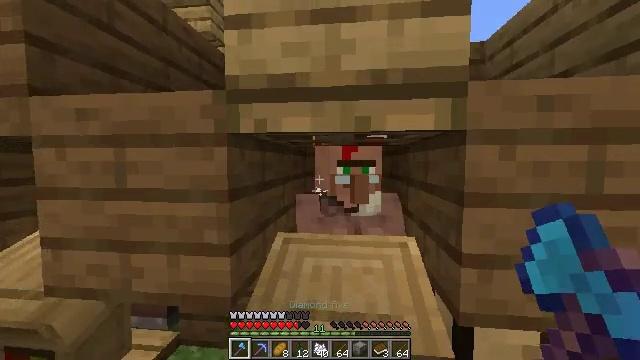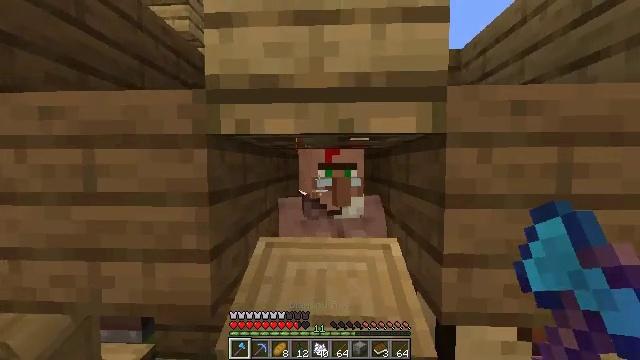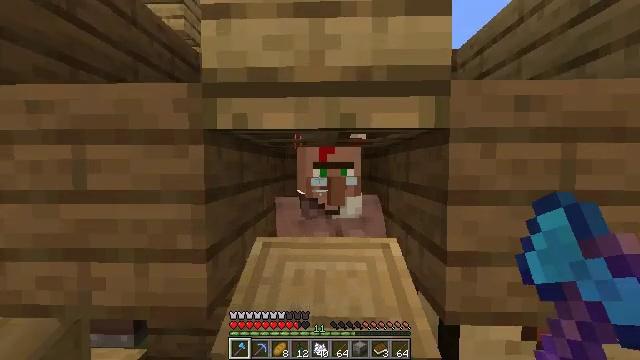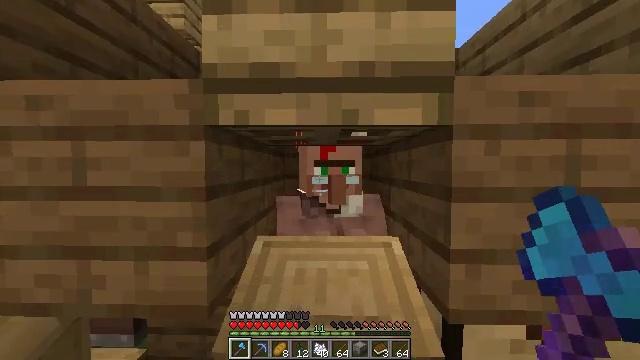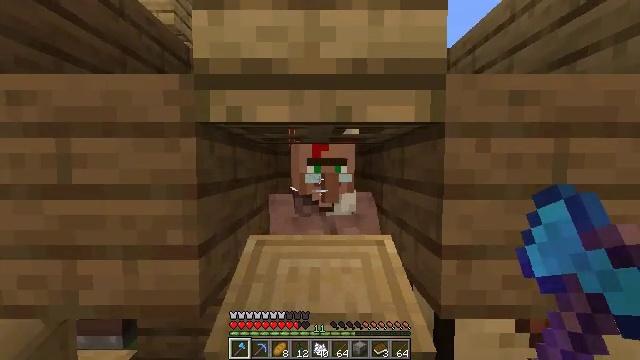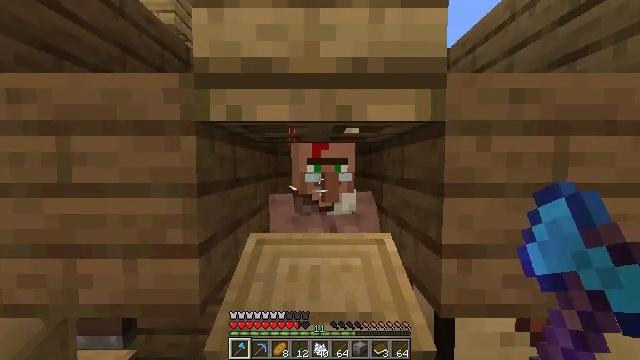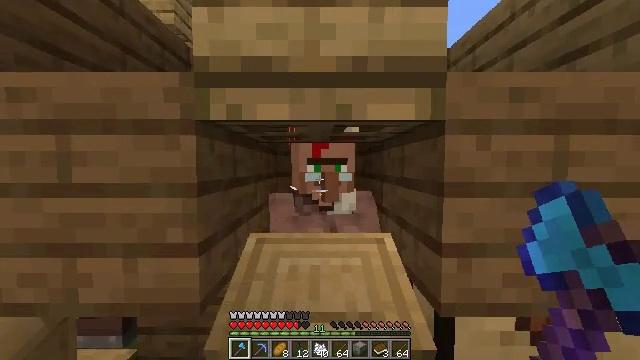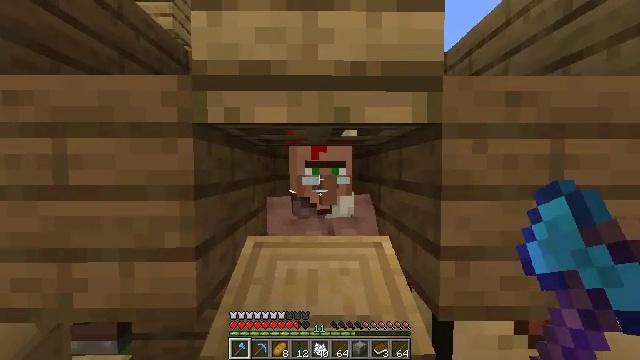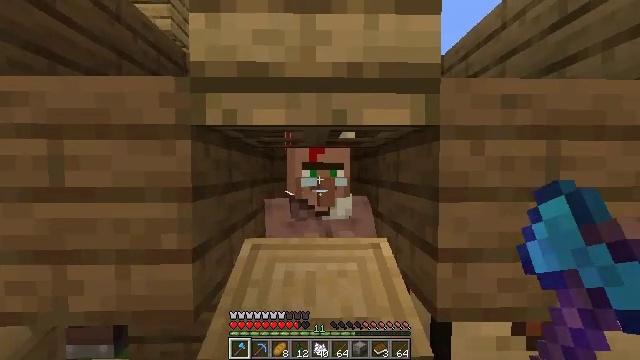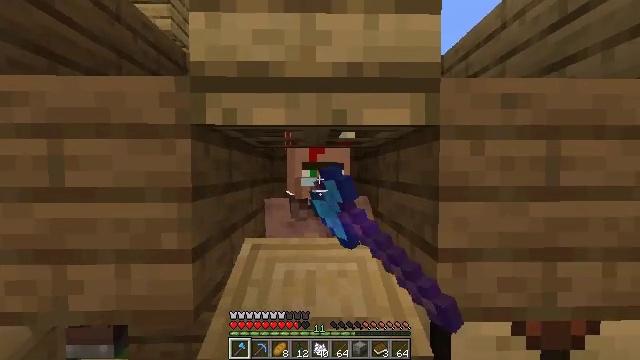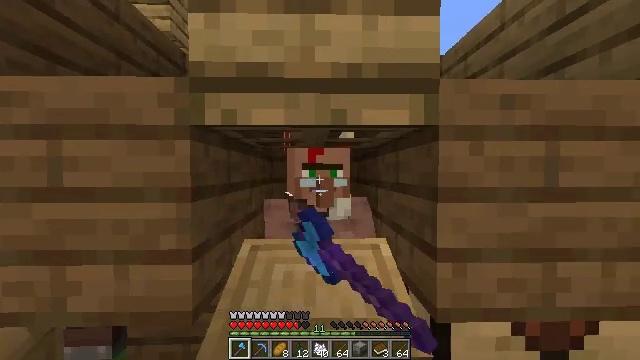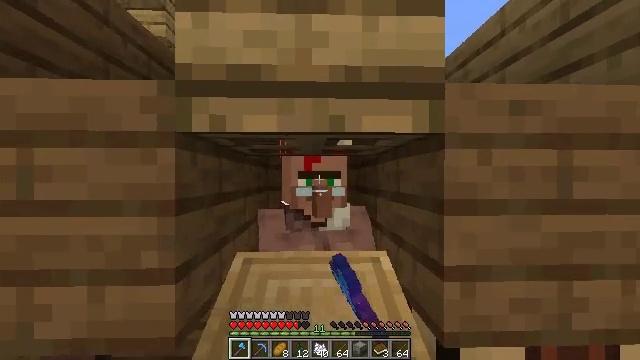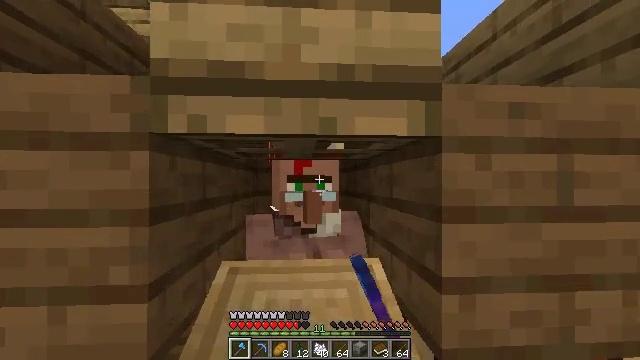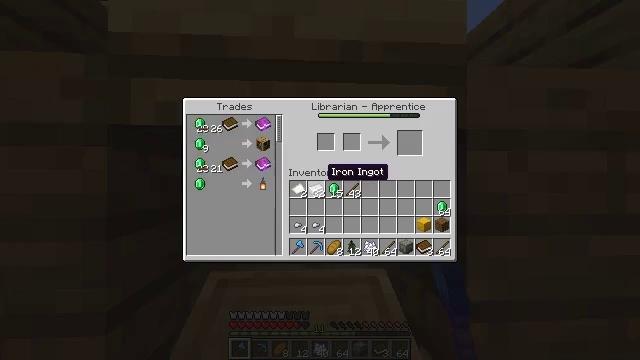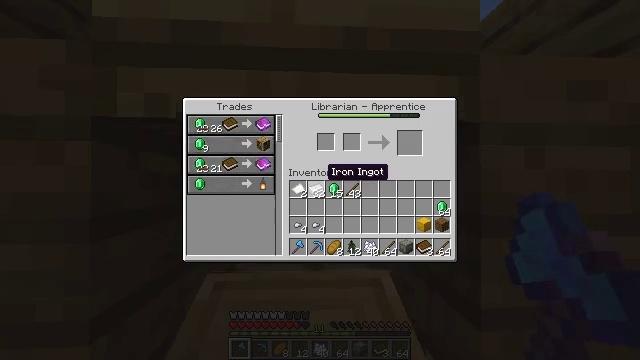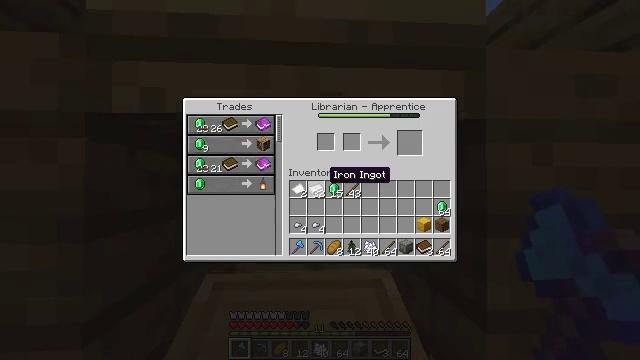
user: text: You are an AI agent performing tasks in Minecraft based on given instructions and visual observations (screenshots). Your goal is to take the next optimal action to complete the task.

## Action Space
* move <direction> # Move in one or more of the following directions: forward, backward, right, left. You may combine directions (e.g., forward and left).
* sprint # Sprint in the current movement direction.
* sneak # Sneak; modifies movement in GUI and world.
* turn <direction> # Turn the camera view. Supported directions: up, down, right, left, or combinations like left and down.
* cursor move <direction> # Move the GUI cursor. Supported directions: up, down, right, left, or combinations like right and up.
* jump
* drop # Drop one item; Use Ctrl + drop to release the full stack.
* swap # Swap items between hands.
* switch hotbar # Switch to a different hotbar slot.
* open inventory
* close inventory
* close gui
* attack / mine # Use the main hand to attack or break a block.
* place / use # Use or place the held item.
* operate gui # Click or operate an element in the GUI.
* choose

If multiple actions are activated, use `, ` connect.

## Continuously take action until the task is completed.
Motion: motion action
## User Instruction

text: Use the enchanting table to craft an enchanted book.
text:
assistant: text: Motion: turn right
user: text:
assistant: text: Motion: turn right
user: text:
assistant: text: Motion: no_op
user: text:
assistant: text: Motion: turn right
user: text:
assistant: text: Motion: no_op
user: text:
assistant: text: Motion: no_op
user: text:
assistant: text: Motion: no_op
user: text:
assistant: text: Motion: use / place
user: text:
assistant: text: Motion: use / place
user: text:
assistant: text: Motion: use / place
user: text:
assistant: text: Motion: move forward, turn up
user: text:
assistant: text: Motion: move forward, turn right
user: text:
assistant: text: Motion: open gui
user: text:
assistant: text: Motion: no_op
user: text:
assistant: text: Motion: no_op
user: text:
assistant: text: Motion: cursor move left and up
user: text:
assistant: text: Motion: cursor move left and up
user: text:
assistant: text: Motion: cursor move left
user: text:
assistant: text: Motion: no_op
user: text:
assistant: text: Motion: no_op
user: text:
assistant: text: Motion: no_op
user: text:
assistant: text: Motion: cursor move right
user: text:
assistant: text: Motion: cursor move right
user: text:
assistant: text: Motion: no_op
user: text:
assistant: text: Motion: no_op
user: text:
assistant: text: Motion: no_op
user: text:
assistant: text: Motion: no_op
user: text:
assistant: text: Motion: no_op
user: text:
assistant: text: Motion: cursor move up
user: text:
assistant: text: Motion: cursor move up